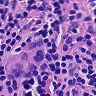
Metastatic tissue present: yes